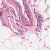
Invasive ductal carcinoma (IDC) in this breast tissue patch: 0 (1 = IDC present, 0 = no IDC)